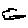
Label: cloud